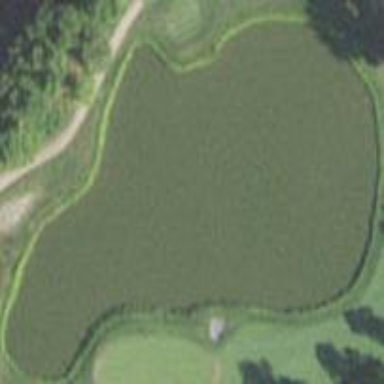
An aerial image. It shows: Water hazard on golf course.